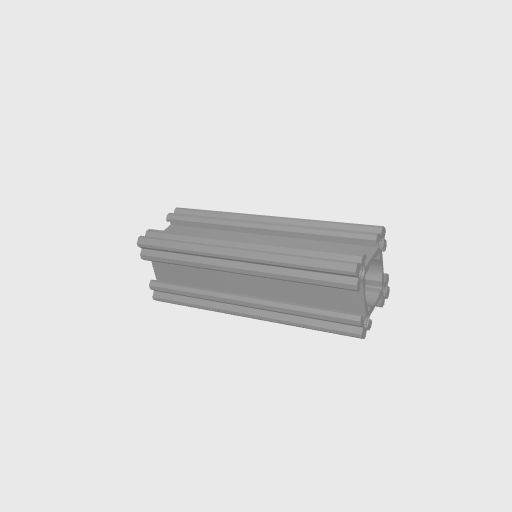
Part: GoRAIL72